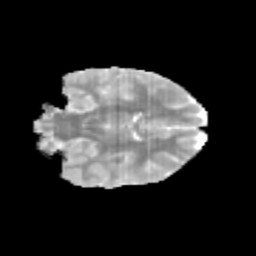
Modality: MD
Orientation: coronal
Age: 12
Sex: female
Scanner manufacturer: siemens
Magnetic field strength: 3 T
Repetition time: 3.8 s
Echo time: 0.07 s